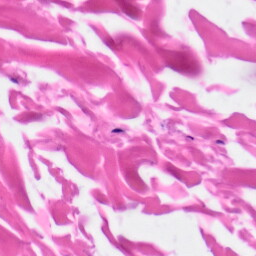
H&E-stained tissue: Skin